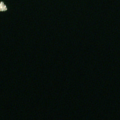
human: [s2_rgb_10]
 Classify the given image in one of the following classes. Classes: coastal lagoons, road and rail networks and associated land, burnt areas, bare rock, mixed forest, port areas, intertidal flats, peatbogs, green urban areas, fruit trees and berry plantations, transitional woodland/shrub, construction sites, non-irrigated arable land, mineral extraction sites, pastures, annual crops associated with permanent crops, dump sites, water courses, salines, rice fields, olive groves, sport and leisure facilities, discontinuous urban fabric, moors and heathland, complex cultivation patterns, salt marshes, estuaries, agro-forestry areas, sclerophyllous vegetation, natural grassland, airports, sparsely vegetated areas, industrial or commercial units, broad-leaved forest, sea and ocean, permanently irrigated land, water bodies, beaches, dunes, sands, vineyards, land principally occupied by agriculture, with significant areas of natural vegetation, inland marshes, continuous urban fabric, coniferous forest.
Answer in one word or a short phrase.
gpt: sea and ocean